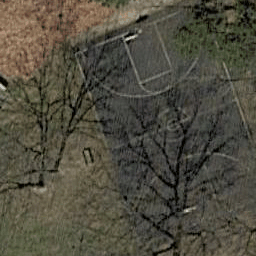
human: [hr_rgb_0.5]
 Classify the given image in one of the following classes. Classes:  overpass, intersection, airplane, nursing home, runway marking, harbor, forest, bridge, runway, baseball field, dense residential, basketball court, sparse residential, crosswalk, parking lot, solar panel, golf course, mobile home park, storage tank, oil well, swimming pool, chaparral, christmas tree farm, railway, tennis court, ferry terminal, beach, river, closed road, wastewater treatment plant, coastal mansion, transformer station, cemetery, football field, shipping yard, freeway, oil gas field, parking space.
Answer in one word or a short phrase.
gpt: basketball court